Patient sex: M
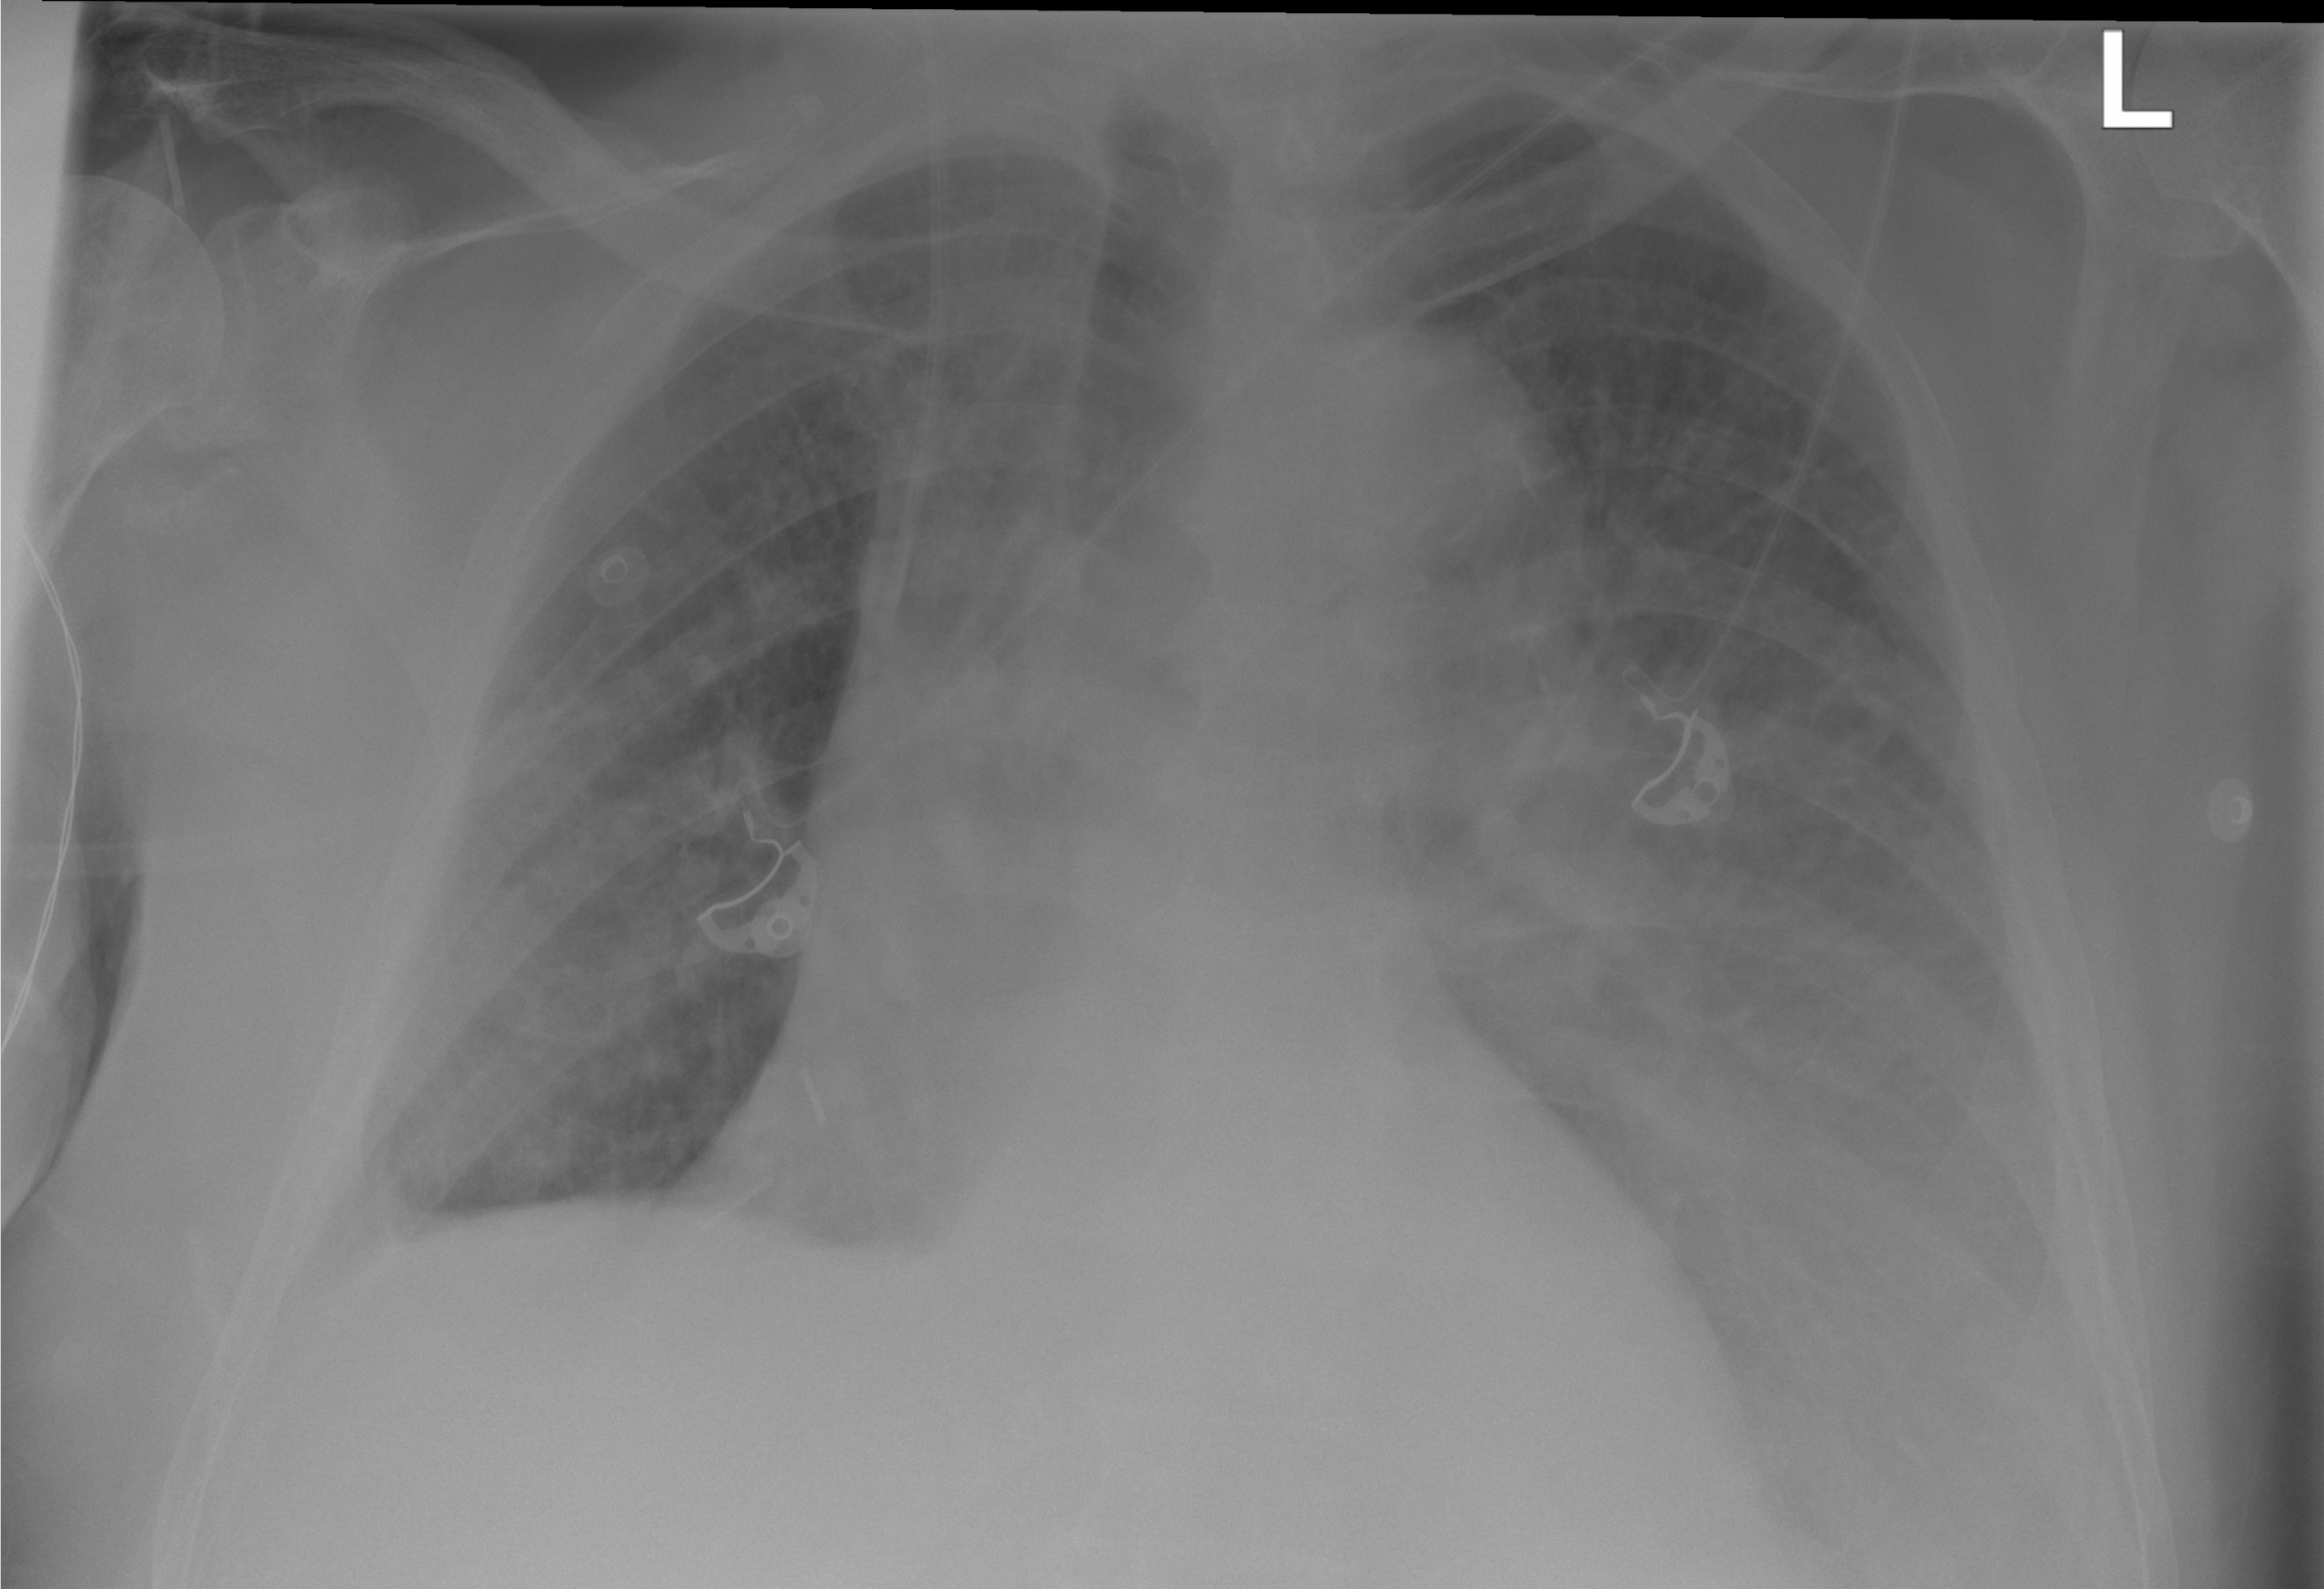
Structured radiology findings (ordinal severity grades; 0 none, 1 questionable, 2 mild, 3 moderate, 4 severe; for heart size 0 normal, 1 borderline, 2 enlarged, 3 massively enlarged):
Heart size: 0
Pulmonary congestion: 0
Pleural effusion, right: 0
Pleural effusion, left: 2
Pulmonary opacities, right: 0
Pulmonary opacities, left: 0
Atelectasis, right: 0
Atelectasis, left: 0